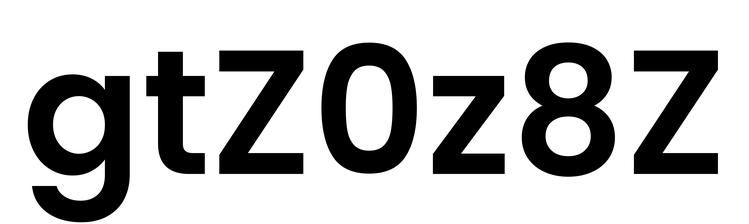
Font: Poppins-SemiBold